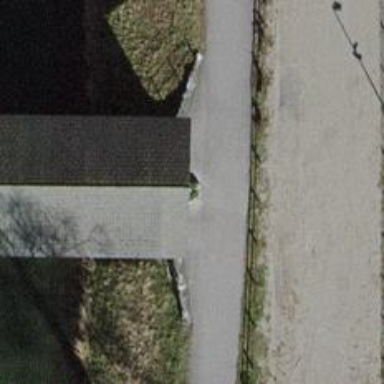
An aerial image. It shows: Bollard.